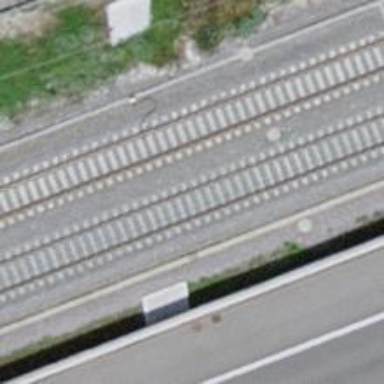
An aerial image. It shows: Railroad crossover.